Question: I have a Table Reminder, Messaging and Users. I have to implement that whenever a row is created in the Reminder table then the Administrators from the Users table will get message in their Messaging table.
I am doing everything inside the sql query. I have reached till the inserton and selection of all admin users, also I am able to run a loop on the number of records. I want to insert one by one in a loop.
'''
If @flag=1 // flag=1 means reminder is created successfully
BEGIN
Declare @BackUpMessage as varchar(200)
Set @BackupMessage = 'Hi Admin,
A backup has been scheduled by the system. Details are given below:
a) Bakcup Type : '+rem_type+'
b) Backup Date : '+ Convert(varchar,GETDATE()+@days)+''
Set @Count = (Select Count(*) From JFPUsers Where RoleId=1 and Active=1) // Total Numbers of Admin
IF @Count > 0
Declare @i int =0
Select Id From JFPUsers Where RoleId=1 and Active=1 // Getting Id of each admin to save
While @i < @Count
BEGIN
Insert Into JFMessaging (MessageBody, SenderId,RecieverId,IsRead,SentOn,IsActive)
Values(@BackUpMessage, -1, ,0,GETDATE(),1) // I am stucked here
END
END
'''
I can do it easily using C# but I want to do these stuffs in a single connection and in a single hit @ backend .
Summary : What I need is whenever a record is created in reminder. The query will pick all admin from JFPUsers {condition RoleId=1 is admin} and create that much row in JFMessaging where SenderId will be the user creating reminder or -1 (for system) and RecieverId will contain the admin id with a custom notification message.

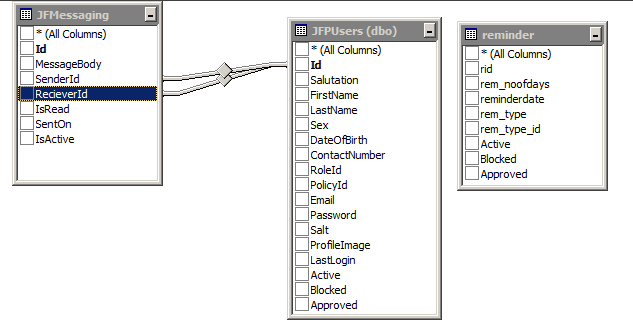
Answer: Create an 'INSERT' trigger on your Reminder table that does an INSERT into the messages table for administrators. Try to get out of the habit of using loops in SQL - it is usually bad practice.
Something like this...
'''
insert JFMessaging (ReceiverID, Otherfields)
select UserID, otherfields
from
inserted
cross join
JFPusers
where RoleID = 1
'''